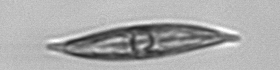
Label: Pleurosigma